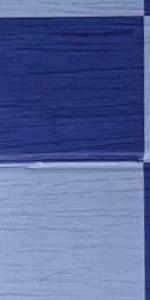
Label: Empty